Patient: sex M, age 48
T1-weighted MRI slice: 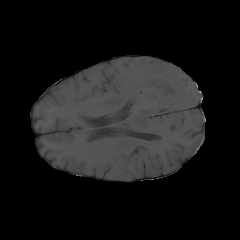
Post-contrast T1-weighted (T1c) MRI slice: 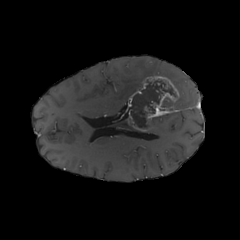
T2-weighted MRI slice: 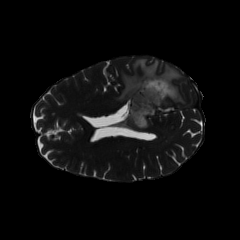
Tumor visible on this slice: yes
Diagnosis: Glioblastoma, IDH-wildtype
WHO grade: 4